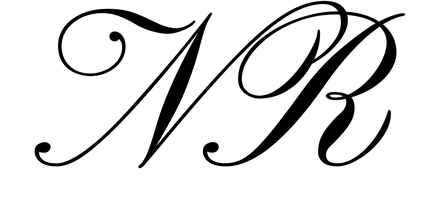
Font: PinyonScript-Regular